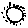
Label: sun